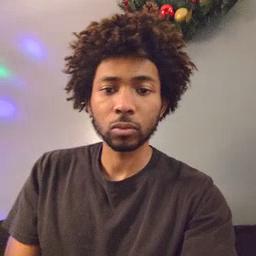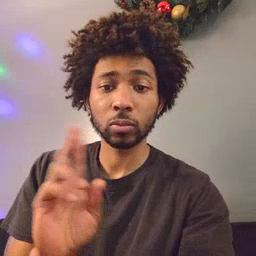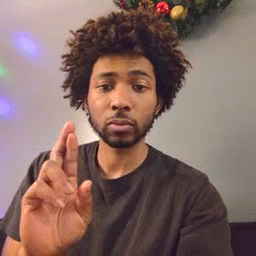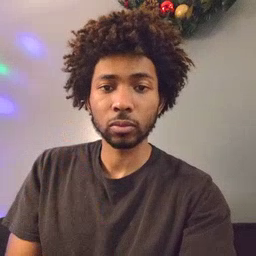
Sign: refrigerator